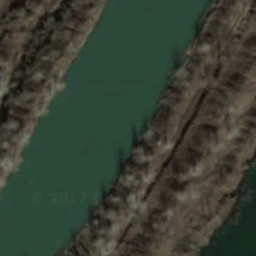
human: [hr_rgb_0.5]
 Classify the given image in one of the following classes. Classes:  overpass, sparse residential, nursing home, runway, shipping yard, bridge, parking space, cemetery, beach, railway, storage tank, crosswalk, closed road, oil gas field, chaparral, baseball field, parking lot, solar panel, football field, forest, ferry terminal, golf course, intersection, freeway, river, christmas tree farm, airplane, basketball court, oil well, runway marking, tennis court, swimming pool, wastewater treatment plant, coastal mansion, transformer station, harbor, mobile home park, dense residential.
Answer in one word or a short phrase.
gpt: river